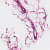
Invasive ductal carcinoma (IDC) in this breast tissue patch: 0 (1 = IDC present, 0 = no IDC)